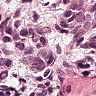
Metastatic tissue present: yes